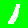
Digit: 1